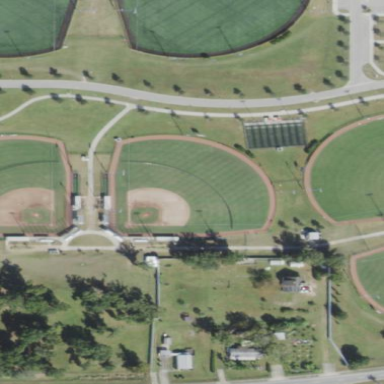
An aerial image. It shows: Baseball pitch for leisure and sports activities.